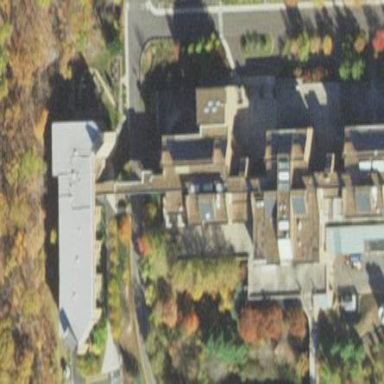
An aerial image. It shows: College building.